Interaction volume radius: 10 \u00c5
Interaction volume height: 10 \u00c5
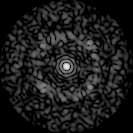
Disorder parameter: 0.7464